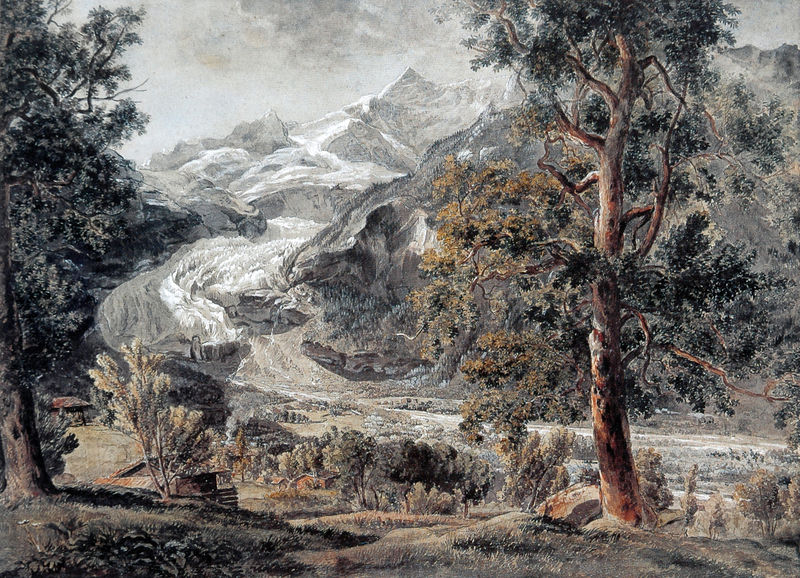
Titel: Der Untere Grindelwaldgletscher
Künstler: Joseph Anton Koch
Standort: Winterthur
Institution: Stiftung Museum Oskar Reinhart
Schlagwörter: baum, berg, blau, blätter, dunkel, felsen, gemälde, himmel, laub, schatten, wasser, weiß, wolken, aquarell, bäume, fluss, gelb, grün, landschaft, ocker, ufer, äste, braun, bunt, grau, hell, holz, licht, nacht, pastell, schwarz, straße, eis, gebäude, gras, haus, rasen, schnee, weg, wiese, wolke, malerei, stein, steine, öl, ast, bach, baumstamm, ferne, hügel, kalt, natur, stamm, weide, zweige, gatter, gebüsch, gewässer, hütte, sträucher, blatt, kontrast, tal, wald, wasserfall, brunnen, bewölkt, abhang, warm, berge, fels, gebirge, gipfel, gletscher, hang, dunst, graphik, nebel, tag, landschaftsmalerei, monochrom, alm, herbst, winter, idylle, bank, spitz, farn, stimmung, panorama, alpen, kälte, moräne, idyll, druck, schweiz, stich, stand, kunst, jahr, maison, kiefer, karg, rinde, eiche, wal, baumrinde, jahreszeit, romantisme, arbre, paysage, peinture, rötel, koch, bergbach, schroff, montagne, campagne, pastellig, arbres, holzhütten, jahreszeiten, brume, alb, chemin, hiver, neige, herbe, tableau, gru, piste, mulde, gletscherfluss, wintereinbruch, hutte, ntur, pré, kark, kalt-warm-kontrast, spoitz, ruisseau, prés, panorma, landschaftsmalerie, knorrige äste, grange, zeichnung rötel, dessin toile